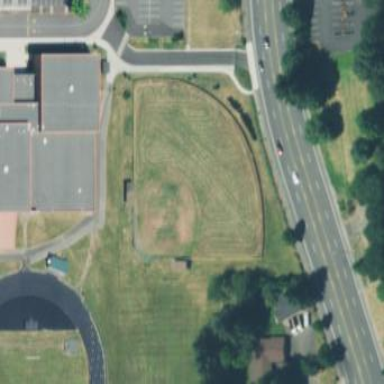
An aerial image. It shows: Baseball pitch for leisure land activities.